Question: I need to export a data.frame to HTML file and color the backgroud of the table cell based a criteria.
Sample data.frame :
'''
Name Low High Value1 Value2 Value3
Ben 3 10 2 5 8
Cat 3 10 3 9 4
Dan 3 10 5 7 6
'''
Desire output is like :

I used below codes to generate the HTML, thank you for the help
'''
HTMLheaderText ="Sample Report"
HTMLfile =HTMLInitFile(outdir = getwd()
, filename = "sample"
, extension = "html"
, Title = "R Output"
, CSSFile = paste(getwd(), "/html_tables.css", sep="")
, HTMLframe = FALSE
, useGrid = FALSE
, useLaTeX = FALSE)
HTML(HTMLheaderText, file = HTMLfile)
HTML(dataSet, row.names = FALSE)
HTMLEndFile()
'''
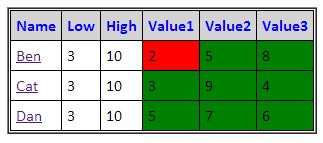
Answer: I found a solution to what I need though this may not be the best way to do it. I added a span in each cell and use jquery to dynamically change the background of the cell.
'''
HTMLheaderText = "Sample Report"
HTMLfile =HTMLInitFile(outdir = getwd()
, filename = "sample"
, extension = "html"
, Title = "R Output"
, CSSFile = paste(getwd(), "/html_tables.css", sep="")
, HTMLframe = FALSE
, useGrid = TRUE
, useLaTeX = FALSE)
HTML('<script src="./jquery-1.7.2.min.js"></script>', file = HTMLfile)
HTML("<script>
$(document ).ready(function() {
$('.dataframe tr).each(function() {
var low = $(this).find('td>span.low').text();
var high = $(this).find('td>span.high').text();
$(this).find('td>span.value').each(function() {
$(this).css('color', 'white');
var value= $(this).text();
if (value> low && value< high) {
$(this).parent().css('background-color', 'green');
} else {
$(this).parent().css('background-color', 'red');
}
cpk = Number(Math.round(cpk+'e'+4)+'e-'+4);;
$(this).text(value);
});
})
});
</script>", file = HTMLfile)
HTML(HTMLheaderText, file = HTMLfile)
HTML(dataSet, row.names = FALSE, digit=5)
HTMLEndFile()
'''